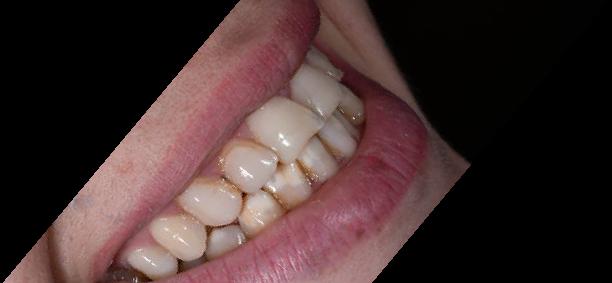
Condition: Calculus